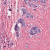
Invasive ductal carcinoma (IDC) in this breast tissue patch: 0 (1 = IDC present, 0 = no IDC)